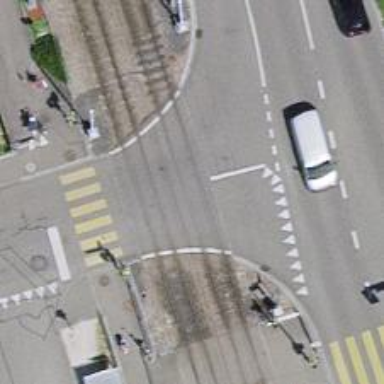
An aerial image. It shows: Level railway crossing with flashing lights. The barrier at the crossing is of the double half type.